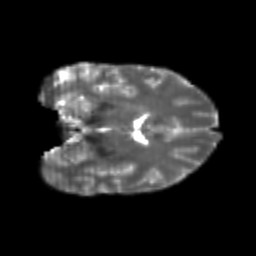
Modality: T2w
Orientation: coronal
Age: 25
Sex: female
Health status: healthy
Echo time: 0.074 s